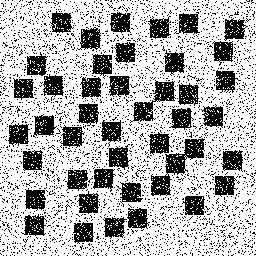
Squares: 44
Triangles: 0
Stars: 0
Total shapes: 44